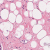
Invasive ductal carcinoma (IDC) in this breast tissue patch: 0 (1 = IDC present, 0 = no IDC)